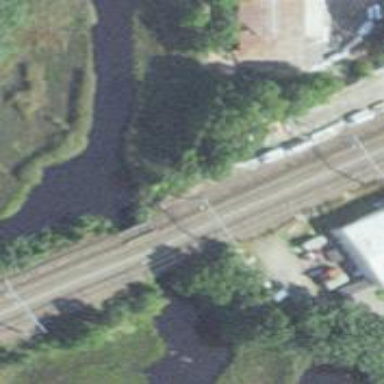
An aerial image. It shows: Bridge with electrified railway tracks featuring contact line.